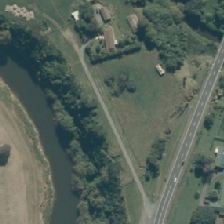
Land cover: high_producing_grassland